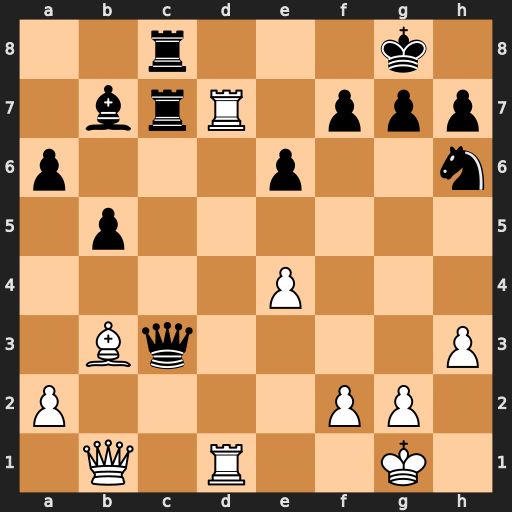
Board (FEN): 2r3k1/1brR1ppp/p3p2n/1p6/4P3/1Bq4P/P4PP1/1Q1R2K1
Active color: w
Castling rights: -
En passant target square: -
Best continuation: Rd8+ Rxd8 Rxd8#